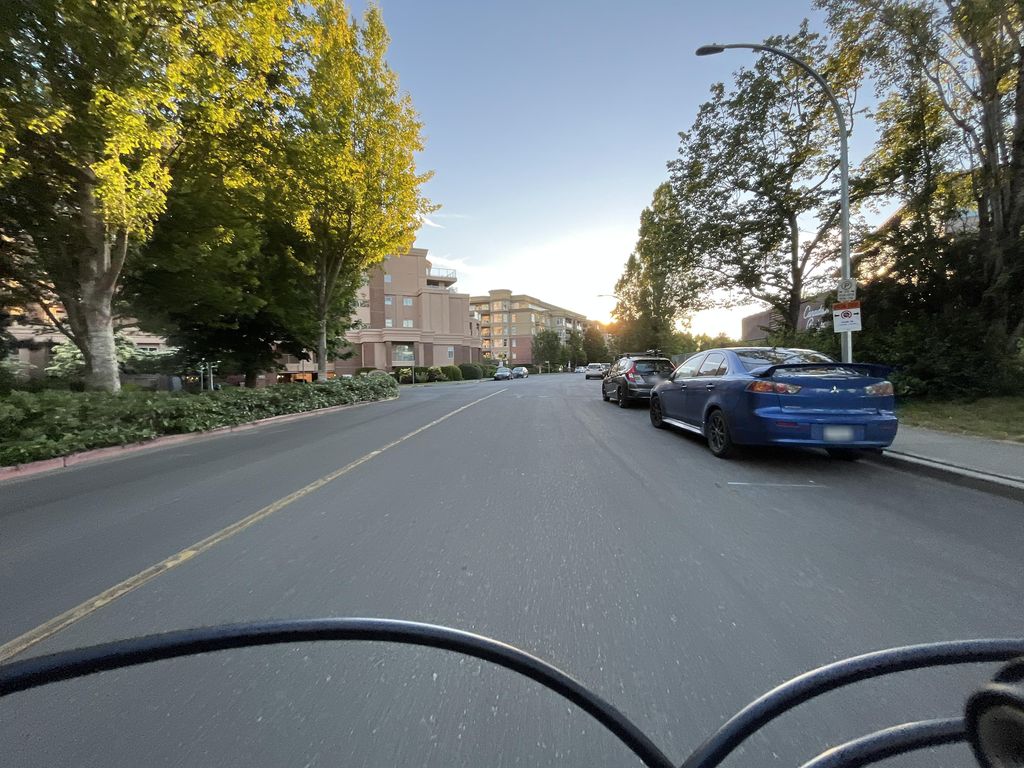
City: victoria